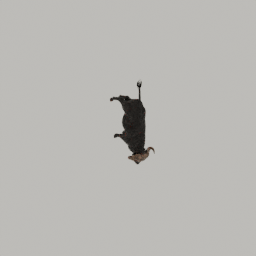
Label: animals